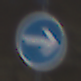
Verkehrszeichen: VorgeschriebeneFahrtrichtungHierRechts
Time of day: Midday
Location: Outdoor (Nature)
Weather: Clear
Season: NotSpecified
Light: Natural